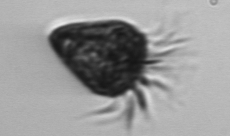
Label: Strombidium_morphotype2